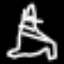
Label: The Eiffel Tower